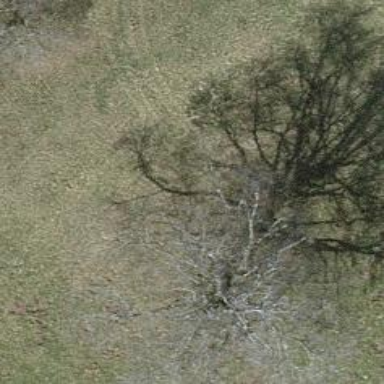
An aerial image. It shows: Beautiful tree in nature.